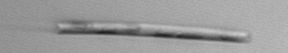
Label: Eucampia_morphytype1